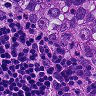
Metastatic tissue present: yes